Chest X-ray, AP view. Patient: 59 years old, sex F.
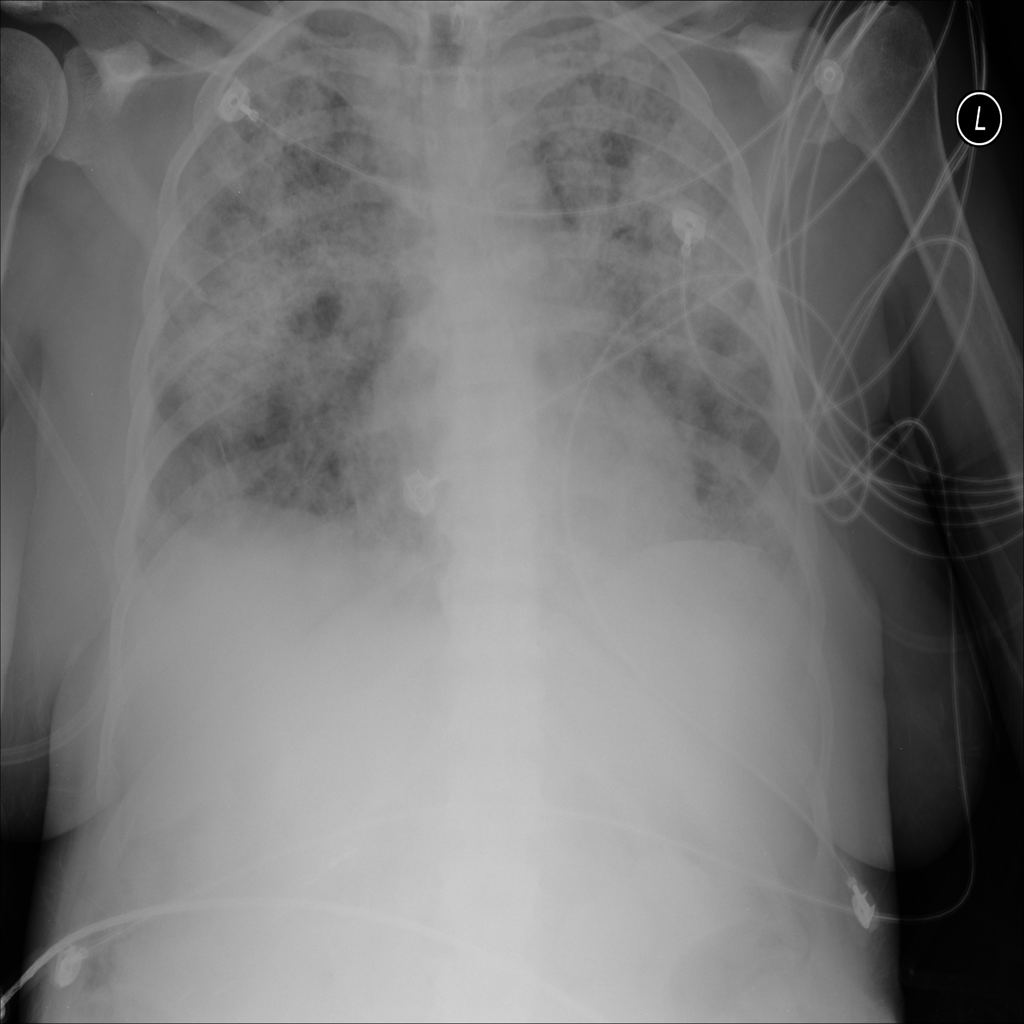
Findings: Consolidation, Fibrosis